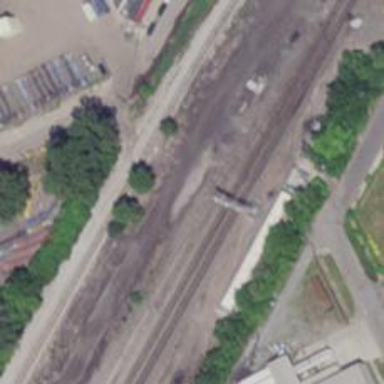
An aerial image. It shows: Railway siding with rails.